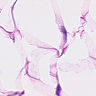
Metastatic tissue present: no